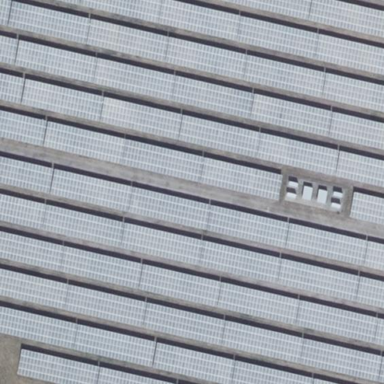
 consisting of solar photovoltaic panels."